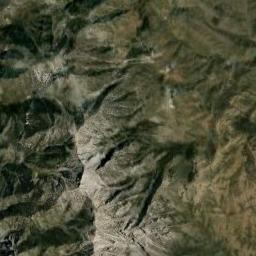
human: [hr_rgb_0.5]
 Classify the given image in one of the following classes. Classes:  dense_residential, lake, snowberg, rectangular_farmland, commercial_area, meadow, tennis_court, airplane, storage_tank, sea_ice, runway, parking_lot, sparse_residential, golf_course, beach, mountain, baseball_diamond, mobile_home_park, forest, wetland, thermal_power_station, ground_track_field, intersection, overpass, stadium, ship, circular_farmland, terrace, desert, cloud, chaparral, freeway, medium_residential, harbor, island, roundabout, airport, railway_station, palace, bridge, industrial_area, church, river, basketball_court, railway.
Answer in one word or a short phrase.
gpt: mountain